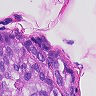
Metastatic tissue present: yes